【题型】解答题　【知识点】平面几何　【难度】medium
在 $\triangle ABC$ 中，$AD$、$CE$ 分别是边 $BC$ 和 $AB$ 上的中线，连接 $CE$ 交 $AD$ 于点 $F$，过点 $D$ 作 $DG \parallel CE$，若 $DG = 2$.

(1) 设 $\overrightarrow{AB} = \vec{a}$，$\overrightarrow{AC} = \vec{b}$，用 $\vec{a}$，$\vec{b}$ 表示向量 $\overrightarrow{BG} = \underline{\quad\quad}$；$\overrightarrow{AF} = \underline{\quad\quad}$；

(2) 求 $CF$ 的长.
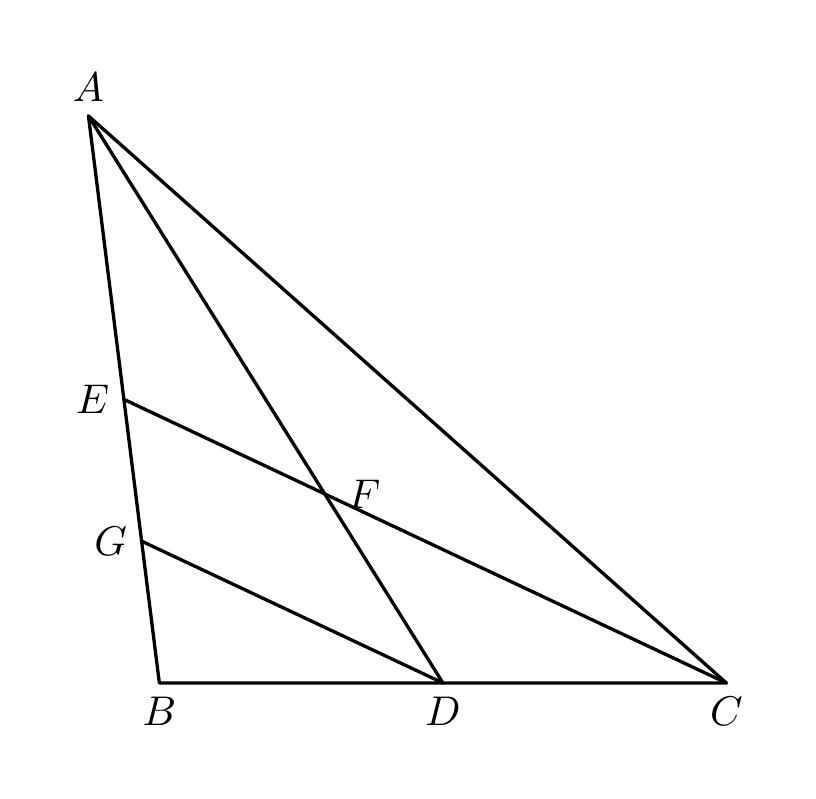
【解答】
【答案】
(1) $ -\frac{1}{4}\vec{a}$，$\frac{1}{3}\vec{a} + \frac{1}{3}\vec{b}$

(2) $ \frac{8}{3}$

【知识点】向量的线性运算、相似三角形的判定与性质综合

【分析】
本题考查向量的线性计算，相似三角形的判定和性质：

(1) 由中线得到 $AE = BE = \frac{1}{2}AB$，$BD = \frac{1}{2}BC$，证明 $\triangle BDG \backsim \triangle BCE$，得到 $BG = \frac{1}{2}BE$，$DG = \frac{1}{2}CE$，求出 $\overrightarrow{BG}$；用三角形法则求出 $\overrightarrow{EC}$，证明 $\triangle AEF \backsim \triangle AEG$，求出 $\overrightarrow{AF}$ 即可；

(2) 根据相似三角形的性质求出 $CE$，$EF$ 的长，用 $CE - EF$ 求出 $CF$ 的长即可。

【详解】
(1) 解：$\because AD$、$CE$ 分别是边 $BC$ 和 $AB$ 上的中线,

$\therefore AE = BE = \frac{1}{2}AB$，$BD = \frac{1}{2}BC$,

$\therefore \overrightarrow{AE} = \overrightarrow{EB} = \frac{1}{2}\vec{a}$,

$\because DG \parallel CE$,

$\therefore \triangle BDG \backsim \triangle BCE$

$\therefore \frac{BG}{BE} = \frac{DG}{CE} = \frac{BD}{BC} = \frac{1}{2}$,

$\therefore BG = \frac{1}{2}BE$，$DG = \frac{1}{2}CE$,

$\therefore \overrightarrow{BG} = -\frac{1}{4}\vec{a}$，$EG = \frac{1}{2}BE = \frac{1}{2}AE$,

$\because DG \parallel CE$,

$\therefore \triangle AEF \backsim \triangle AEG$,

$\therefore \frac{AE}{AG} = \frac{EF}{DG} = \frac{2}{3}$,

$\therefore EF = \frac{2}{3}DG$.

$\because \overrightarrow{AE} = \overrightarrow{EB} = \frac{1}{2}\vec{a}$，$\overrightarrow{AC} = \vec{b}$,

$\therefore \overrightarrow{EC} = \overrightarrow{AC} - \overrightarrow{AE} = \vec{b} - \frac{1}{2}\vec{a}$,

$\therefore \overrightarrow{GD} = \frac{1}{2}\overrightarrow{EC} = \frac{1}{2}\vec{b} - \frac{1}{4}\vec{a}$,

$\therefore \overrightarrow{EF} = \frac{2}{3}\overrightarrow{DG} = \frac{1}{3}\vec{b} - \frac{1}{6}\vec{a}$,

$\therefore \overrightarrow{AF} = \overrightarrow{AE} + \overrightarrow{EF} = \frac{1}{2}\vec{a} + \frac{1}{3}\vec{b} - \frac{1}{6}\vec{a} = \frac{1}{3}\vec{a} + \frac{1}{3}\vec{b}$;

(2) 由(1)知：$DG = \frac{1}{2}CE$，$EF = \frac{2}{3}DG$,

$\therefore CE = 2DG = 4$，$EF = \frac{4}{3}$,

$\therefore CF = CE - EF = \frac{8}{3}$.